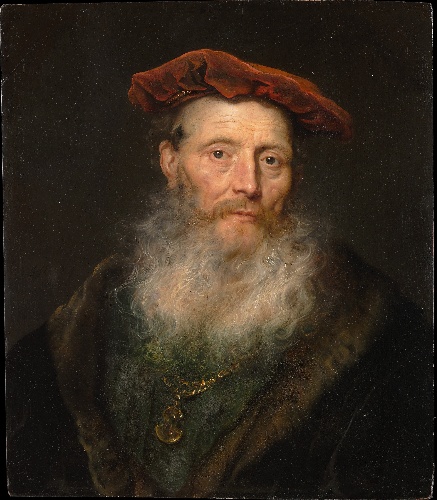
Title: Bearded Man with a Velvet Cap
Artist: Govert Flinck
Artist bio: Dutch, Cleve 1615–1660 Amsterdam
Date: 1645
Object type: Painting
Classification: Paintings
Medium: Oil on wood
Dimensions: 23 3/4 x 20 5/8 in. (60.3 x 52.4 cm)
Department: European Paintings
Credit line: Bequest of Collis P. Huntington, 1900
Accession year: 1925
Repository: Metropolitan Museum of Art, New York, NY
Tags: Men|Portraits